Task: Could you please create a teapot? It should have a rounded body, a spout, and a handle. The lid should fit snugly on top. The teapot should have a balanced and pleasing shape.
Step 70:
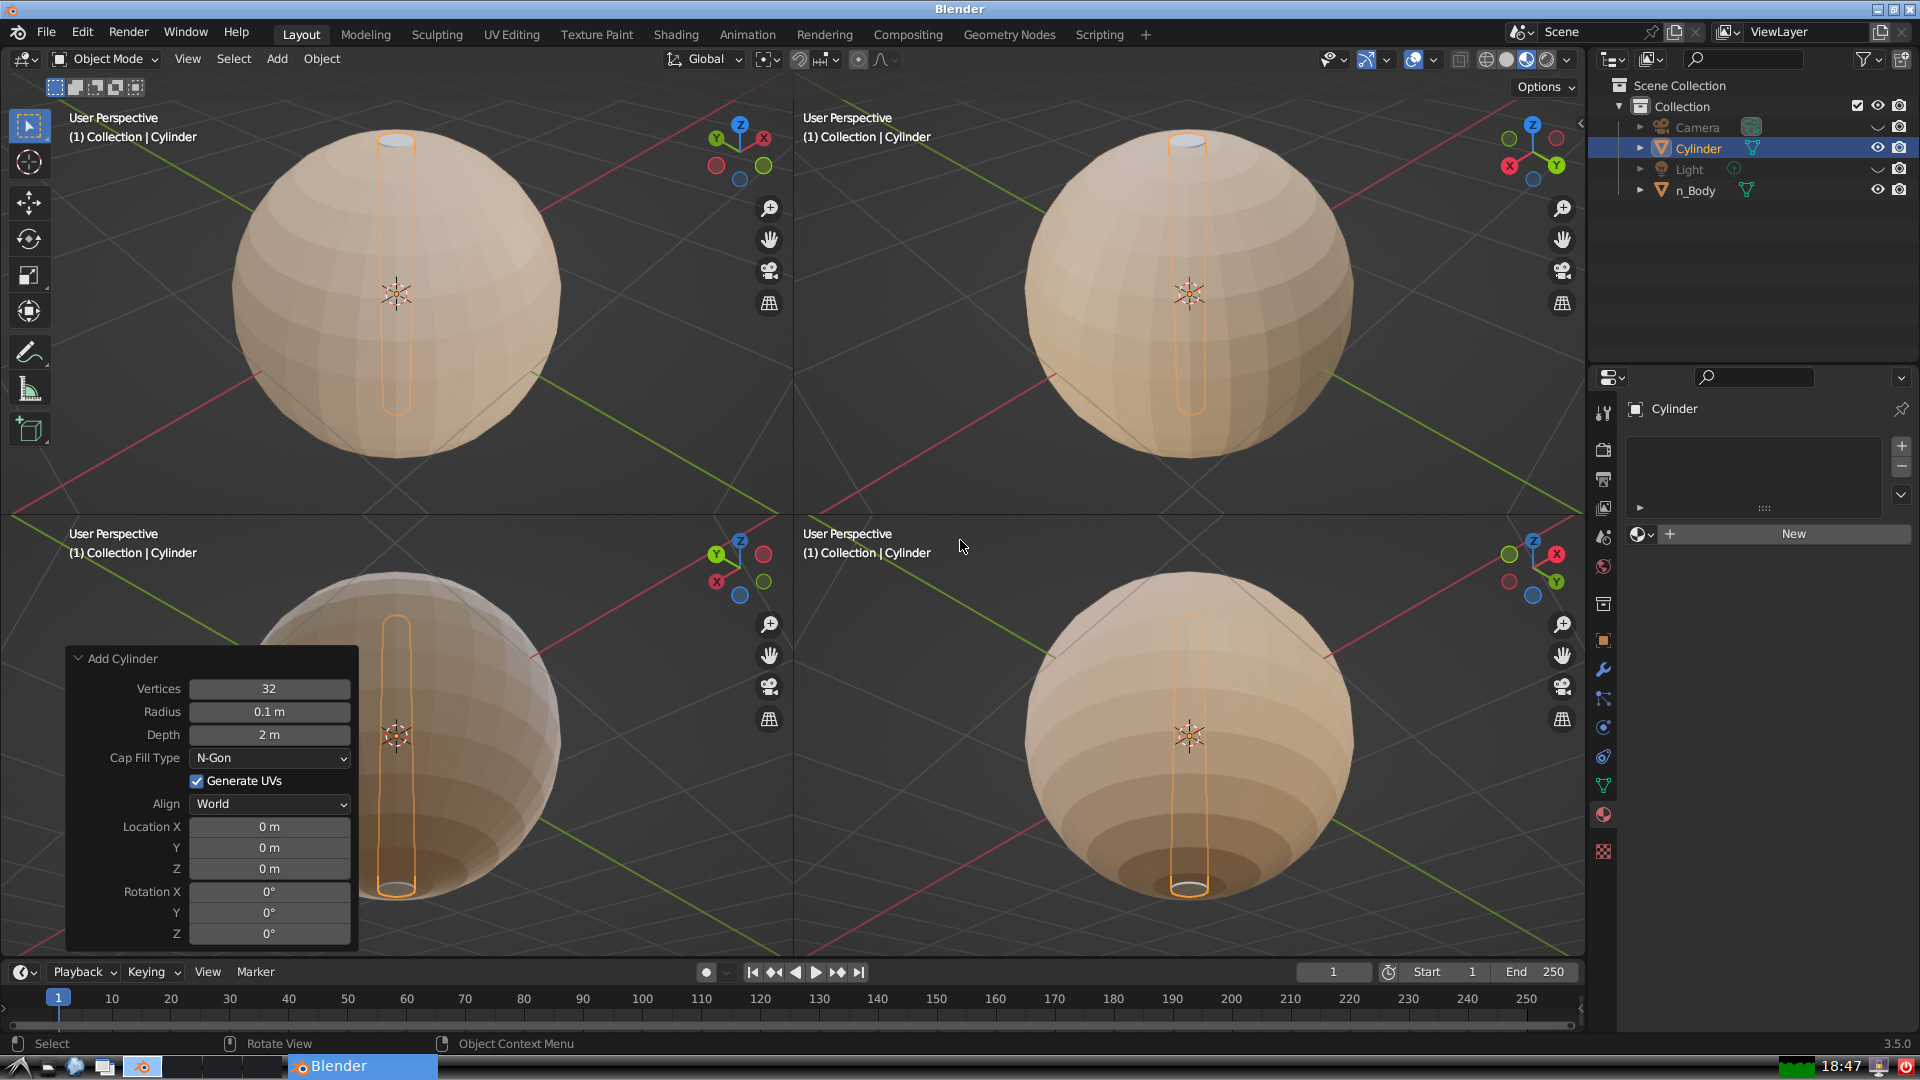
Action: {"mouse_move": [270, 731]}